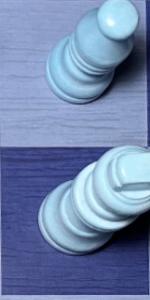
Label: King_White